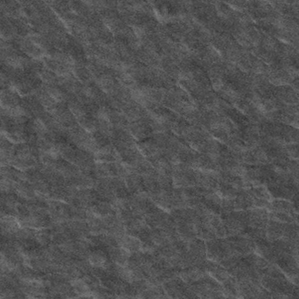
Label: frost